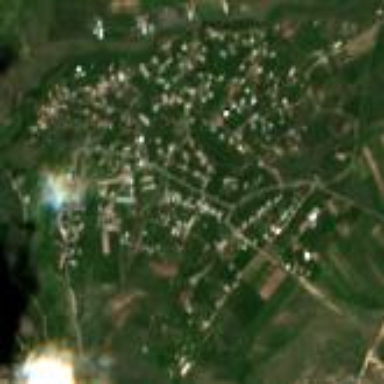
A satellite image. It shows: Residential area located within village.